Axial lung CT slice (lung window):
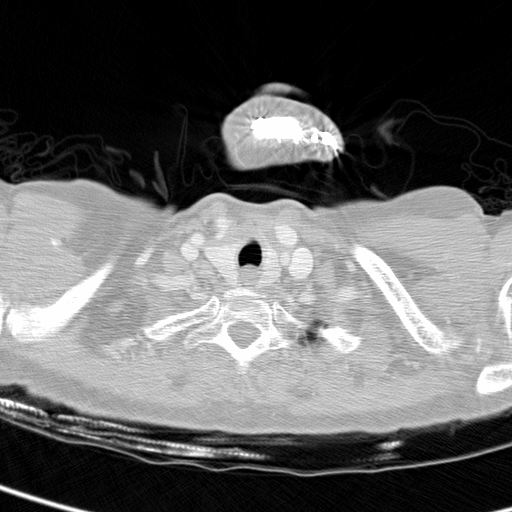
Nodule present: no